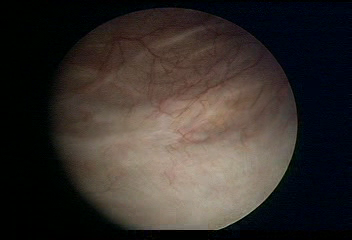
Modality: WLC
Class: Normal mucosa
Bladder cancer association: No